Question: I have this error that i can not solve.
'''
Exception Description: Problem compiling [SELECT e FROM ResourceGroup e WHERE e.aclUserResourceGroups.userGroup=:userGroup AND e.aclUserResourceGroups.canView=:canView].
[36, 69] The state field path 'e.aclUserResourceGroups.userGroup' cannot be resolved to a valid type.
[87, 118] The state field path 'e.aclUserResourceGroups.canView' cannot be resolved to a valid type.
'''
NamedQuery:
'''
SELECT e
FROM ResourceGroup e
WHERE e.aclUserResourceGroups.userGroup=:userGroup
AND e.aclUserResourceGroups.canView=:canView
'''
ERD:

Entities:
'''
@Entity
@Table(name="resource_group")
public class ResourceGroup implements Serializable{
@Id
@GeneratedValue(strategy=GenerationType.IDENTITY)
private int id;
@Column(unique=true)
private String name;
@OneToMany(mappedBy = "resourceGroup", cascade = CascadeType.ALL, fetch=FetchType.LAZY, orphanRemoval=true)
@JoinColumn(name = "resourcegroup_id")
private List<UserGroupResourceGroup> aclUserResourceGroups;
}
'''
Join entity:
'''
@Entity
@Table(name="user_group_resource_group")
public class UserGroupResourceGroup implements Serializable{
@Id
@GeneratedValue(strategy=GenerationType.IDENTITY)
private int id;
@ManyToOne(targetEntity = UserGroup.class, cascade = CascadeType.PERSIST, fetch=FetchType.LAZY)
@JoinColumn(name="usergroup_id")
private UserGroup userGroup = new UserGroup();
@ManyToOne(targetEntity = ResourceGroup.class, cascade = CascadeType.PERSIST, fetch=FetchType.LAZY)
@JoinColumn(name="resourcegroup_id")
private ResourceGroup resourceGroup = new ResourceGroup()
}
'''
UserGroups:
'''
@Entity
@Table(name="user_group")
public class UserGroup implements Serializable{
@OneToMany(mappedBy="userGroup", fetch=FetchType.LAZY, cascade = CascadeType.ALL)
@JoinColumn(name = "usergroup_id")
private List<AccessControlList> acl;
@OneToMany(mappedBy="userGroup", fetch=FetchType.LAZY, cascade = CascadeType.ALL)
@JoinColumn(name = "usergroup_id")
private List<UserGroupResourceGroup> aclUserResourceGroups;
}
'''
DAO:
'''
@Override
public List<ResourceGroup> getAllowedResourceGroups(UserGroup userGrp){
return this.em.createNamedQuery("ResourceGroup.getAllCanView")
.setParameter("userGroup", userGrp)
.setParameter("canView", true)
.getResultList();
}
'''
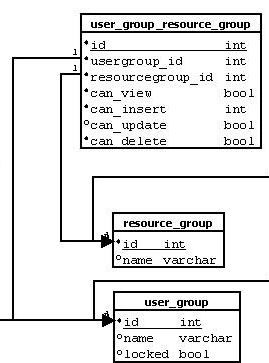
Answer: 'e.aclUserResourceGroups' is a Collection and you cannot access it in that way.
Not tested, but try with something like this:
'''
SELECT e
FROM ResourceGroup e
inner join e.aclUserResourceGroups acl
WHERE acl.userGroup=:userGroup
AND acl.canView=:canView
'''
Hope this helps!